Question: I just updated to <URL>.

I've tried:
- - - -
I'm guessing there's a bug with Mavericks and HAXM similar to what motivated the release for 1.0.6 of HAXM for OS X v10.8 (Mountain Lion)?
The following crash report is indicating a kernel panic generated by HAXM.
'''
Anonymous UUID: 2C84F70F-FE54-51E7-4FBE-6E601ED377AF
Tue Oct 8 21:49:39 2013
Panic(CPU 3): NMIPI for spinlock acquisition timeout, spinlock: 0xffffff802deca4d8, spinlock owner: 0xffffff80409f4cf0, current_thread: 0xffffff80409f4cf0, spinlock_owner_cpu: 0x3
RAX: 0xffffff80409f4cf0, RBX: 0xffffff802ded4c40, RCX: 0xffffff80409f4cf0, RDX: 0x0000000700000000
RSP: 0xffffff8115bb9c30, RBP: 0xffffff8115bb9c70, RSI: 0x0000000792aac9d6, RDI: 0xffffff802deca4d8
R8: 0x0000000000000010, R9: 0x0000000000000269, R10: 0x0000000000000000, R11: 0x0000000000000246
R12: 0x0000000000000000, R13: 0xffffff7faf6b3d92, R14: 0xffffff802deca4d8, R15: 0xffffff802d830040
RFL: 0x0000000000000006, RIP: 0xffffff802d8d0470, CS: 0x0000000000000008, SS: 0x0000000000000010
Backtrace (CPU 3), Frame : Return Address
0xffffff8115bb9aa0 : 0xffffff802d8e21f1
0xffffff8115bb9ad0 : 0xffffff802d8db75f
0xffffff8115bb9b20 : 0xffffff802d8f3930
0xffffff8115bb9c70 : 0xffffff802dbeda5f
0xffffff8115bb9c90 : 0xffffff802d82f741
0xffffff8115bb9dc0 : 0xffffff802d830018
0xffffff8115bb9e30 : 0xffffff7faf6a7f86
0xffffff8115bb9ed0 : 0xffffff802d8e351e
0xffffff8115bb9f10 : 0xffffff802d8e2e3e
0xffffff8115bb9f50 : 0xffffff802d8e21c6
0xffffff8115bb9f80 : 0xffffff802d8db75f
0xffffff8115bb9fd0 : 0xffffff802d8f37c9
0xffffff815a62bd00 : 0xffffff802d9fd8bd
0xffffff815a62bd80 : 0xffffff802d9f3787
0xffffff815a62bdc0 : 0xffffff802dbf0eeb
0xffffff815a62beb0 : 0xffffff802dbf0b88
0xffffff815a62bf50 : 0xffffff802dc3de23
0xffffff815a62bfb0 : 0xffffff802d8f3e06
Kernel Extensions in backtrace:
com.intel.kext.intelhaxm(1.0.6)[49CE9C16-9447-31FE-A856-4BDD043A302D]@0xffffff7faf6a6000->0xffffff7faf6c2fff
BSD process name corresponding to current thread: syslogd
Mac OS version:
13A598
Kernel version:
Darwin Kernel Version 13.0.0: Thu Sep 19 22:22:27 PDT 2013; root:xnu-2422.1.72~6/RELEASE_X86_64
Kernel UUID: 1D9369E3-D0A5-31B6-8D16-BFFBBB390393
Kernel slide: 0x000000002d600000
Kernel text base: 0xffffff802d800000
System model name: MacBookPro8,1 (Mac-94245B3640C91C81)
System uptime in nanoseconds: <PHONE>
last loaded kext at <PHONE>: com.intel.kext.intelhaxm 1.0.6 (addr 0xffffff7faf6a6000, size 118784)
loaded kexts:
com.intel.kext.intelhaxm 1.0.6
com.razerzone.razerapo 1.00.84
com.cyberic.SmoothMouse 7
com.apple.driver.AppleTyMCEDriver 1.0.2d2
com.apple.driver.AGPM 100.14.11
com.apple.iokit.IOBluetoothSerialManager 4.2.0f6
com.apple.driver.AppleMikeyHIDDriver 124
com.apple.driver.AppleHDAHardwareConfigDriver 2.5.2fc2
com.apple.driver.AppleHDA 2.5.2fc2
com.apple.driver.AudioAUUC 1.60
com.apple.iokit.IOUserEthernet 1.0.0d1
com.apple.Dont_Steal_Mac_OS_X 7.0.0
com.apple.driver.AppleHWAccess 1
com.apple.driver.AppleUpstreamUserClient 3.5.13
com.apple.driver.ApplePolicyControl 3.4.12
com.apple.iokit.IOBluetoothUSBDFU 4.2.0f6
com.apple.iokit.BroadcomBluetoothHostControllerUSBTransport 4.2.0f6
com.apple.driver.AppleIntelHD3000Graphics 8.1.8
com.apple.driver.AppleThunderboltIP 1.0.10
com.apple.driver.AppleSMCLMU 2.0.4d1
com.apple.driver.AppleMikeyDriver 2.5.2fc2
com.apple.driver.AppleSMCPDRC 1.0.0
com.apple.driver.ACPI_SMC_PlatformPlugin 1.0.0
com.apple.driver.AppleLPC 1.7.0
com.apple.driver.AppleIntelSNBGraphicsFB 8.1.8
com.apple.driver.AppleMuxControl 3.4.12
com.apple.driver.AppleBacklight 170.3.5
com.apple.driver.AppleMCCSControl 1.1.12
com.apple.driver.SMCMotionSensor 3.0.4d1
com.apple.driver.AppleUSBTCButtons 240.2
com.apple.driver.AppleUSBTCKeyEventDriver 240.2
com.apple.driver.AppleUSBTCKeyboard 240.2
com.apple.driver.AppleIRController 325.7
com.apple.driver.AppleFileSystemDriver 3.0.1
com.apple.AppleFSCompression.AppleFSCompressionTypeDataless 1.0.0d1
com.apple.AppleFSCompression.AppleFSCompressionTypeZlib 1.0.0d1
com.apple.BootCache 35
com.apple.driver.XsanFilter 404
com.apple.driver.AppleSDXC 1.4.0
com.apple.iokit.AppleBCM5701Ethernet 3.6.9b9
com.apple.iokit.IOAHCIBlockStorage 2.4.0
com.apple.driver.AppleUSBHub 650.4.4
com.apple.driver.AppleFWOHCI 4.9.9
com.apple.driver.AirPort.Brcm4331 700.20.22
com.apple.driver.AppleAHCIPort 2.9.5
com.apple.driver.AppleUSBEHCI 650.4.1
com.apple.driver.AppleUSBUHCI 650.4.0
com.apple.driver.AppleSmartBatteryManager 161.0.0
com.apple.driver.AppleACPIButtons 2.0
com.apple.driver.AppleRTC 2.0
com.apple.driver.AppleHPET 1.8
com.apple.driver.AppleSMBIOS 2.0
com.apple.driver.AppleACPIEC 2.0
com.apple.driver.AppleAPIC 1.7
com.apple.driver.AppleIntelCPUPowerManagementClient 216.0.0
com.apple.nke.applicationfirewall 153
com.apple.security.quarantine 3
com.apple.driver.AppleIntelCPUPowerManagement 216.0.0
com.apple.iokit.IOSCSIArchitectureModelFamily 3.6.0
com.apple.AppleGraphicsDeviceControl 3.4.12
com.apple.iokit.IOSerialFamily 10.0.7
com.apple.driver.DspFuncLib 2.5.2fc2
com.apple.vecLib.kext 1.0.0
com.apple.iokit.IOFireWireIP 2.2.5
com.apple.iokit.IOAudioFamily 1.9.4fc11
com.apple.kext.OSvKernDSPLib 1.14
com.apple.iokit.IOSurface 91
com.apple.iokit.IOBluetoothFamily 4.2.0f6
com.apple.driver.AppleHDAController 2.5.2fc2
com.apple.iokit.IOHDAFamily 2.5.2fc2
com.apple.iokit.IOBluetoothHostControllerUSBTransport 4.2.0f6
com.apple.driver.AppleThunderboltEDMSink 1.2.1
com.apple.driver.AppleThunderboltDPOutAdapter 2.5.0
com.apple.driver.AppleSMBusPCI 1.0.12d1
com.apple.driver.IOPlatformPluginLegacy 1.0.0
com.apple.driver.IOPlatformPluginFamily 5.5.1d27
com.apple.driver.AppleGraphicsControl 3.4.12
com.apple.driver.AppleBacklightExpert 1.0.4
com.apple.iokit.IONDRVSupport 2.3.6
com.apple.driver.AppleSMBusController 1.0.11d1
com.apple.iokit.IOGraphicsFamily 2.3.6
com.apple.driver.AppleSMC 3.1.6d1
com.apple.driver.AppleThunderboltDPInAdapter 2.5.0
com.apple.driver.AppleThunderboltDPAdapterFamily 2.5.0
com.apple.driver.AppleThunderboltPCIDownAdapter 1.4.0
com.apple.driver.AppleUSBMultitouch 240.6
com.apple.iokit.IOUSBHIDDriver 650.4.4
com.apple.driver.AppleUSBMergeNub 650.4.0
com.apple.driver.AppleUSBComposite 650.4.0
com.apple.driver.AppleThunderboltNHI 1.9.2
com.apple.iokit.IOThunderboltFamily 2.8.5
com.apple.iokit.IOEthernetAVBController 1.0.3b3
com.apple.driver.mDNSOffloadUserClient 1.0.1b4
com.apple.iokit.IOUSBUserClient 650.4.4
com.apple.iokit.IOFireWireFamily 4.5.5
com.apple.iokit.IO80211Family 600.34
com.apple.iokit.IONetworkingFamily 3.2
com.apple.iokit.IOAHCIFamily 2.6.0
com.apple.iokit.IOUSBFamily 650.4.4
com.apple.driver.AppleEFINVRAM 2.0
com.apple.driver.AppleEFIRuntime 2.0
com.apple.iokit.IOHIDFamily 2.0.0
com.apple.iokit.IOSMBusFamily 1.1
com.apple.security.sandbox 278.10
com.apple.kext.AppleMatch 1.0.0d1
com.apple.security.TMSafetyNet 7
com.apple.driver.AppleKeyStore 2
com.apple.driver.DiskImages 371.1
com.apple.iokit.IOStorageFamily 1.9
com.apple.iokit.IOReportFamily 21
com.apple.driver.AppleFDEKeyStore 28.30
com.apple.driver.AppleACPIPlatform 2.0
com.apple.iokit.IOPCIFamily 2.8
com.apple.iokit.IOACPIFamily 1.4
com.apple.kec.pthread 1
com.apple.kec.corecrypto 1.0
panic(cpu 1 caller 0xffffff802dbeda5f): "Spinlock acquisition timed out: lock=0xffffff802deca4d8, lock owner thread=0xffffff80409f4cf0, current_thread: 0xffffff8040364450, lock owner active on CPU 0x3, current owner: 0xffffff80409f4cf0"@/SourceCache/xnu/xnu-2422.1.72/osfmk/i386/locks_i386.c:365
Backtrace (CPU 1), Frame : Return Address
0xffffff815a5db810 : 0xffffff802d822f69
0xffffff815a5db890 : 0xffffff802dbeda5f
0xffffff815a5db8b0 : 0xffffff802d82f741
0xffffff815a5db9e0 : 0xffffff802d830018
0xffffff815a5dba50 : 0xffffff7faf6a7f86
0xffffff815a5dbaf0 : 0xffffff802d8e351e
0xffffff815a5dbb30 : 0xffffff802d8e3c78
0xffffff815a5dbb70 : 0xffffff7faf6b01e0
0xffffff815a5dbba0 : 0xffffff7faf6aa2e0
0xffffff815a5dbbe0 : 0xffffff7faf6a6e3c
0xffffff815a5dbc00 : 0xffffff802dc58316
0xffffff815a5dbc60 : 0xffffff802dc56051
0xffffff815a5dbcb0 : 0xffffff802dc5497e
0xffffff815a5dbd10 : 0xffffff802dc5465c
0xffffff815a5dbd80 : 0xffffff802dc67074
0xffffff815a5dbe10 : 0xffffff802d85c590
0xffffff815a5dbe50 : 0xffffff802d826bb1
0xffffff815a5dbe80 : 0xffffff802d8139b5
0xffffff815a5dbef0 : 0xffffff802d81e003
0xffffff815a5dbf70 : 0xffffff802d8c921d
0xffffff815a5dbfb0 : 0xffffff802d8f3e26
Kernel Extensions in backtrace:
com.intel.kext.intelhaxm(1.0.6)[49CE9C16-9447-31FE-A856-4BDD043A302D]@0xffffff7faf6a6000->0xffffff7faf6c2fff
BSD process name corresponding to current thread: kextd
System Profile:
Model: MacBookPro8,1, BootROM MBP81.0047.B27, 2 processors, Intel Core i5, 2.4 GHz, 8 GB, SMC 1.68f99
Graphics: Intel HD Graphics 3000, Intel HD Graphics 3000, Built-In, 512 MB
Memory Module: BANK 0/DIMM0, 4 GB, DDR3, 1333 MHz, 0x0198, 0x393955353432382D3034302E413031472020
Memory Module: BANK 1/DIMM0, 4 GB, DDR3, 1333 MHz, 0x0198, 0x393955353432382D3034302E413031472020
AirPort: spairport_wireless_card_type_airport_extreme (0x14E4, 0xD6), Broadcom BCM43xx 1.0 (5.106.98.100.22)
Bluetooth: Version 4.2.0f6 12982, 3 services, 15 devices, 1 incoming serial ports
Network Service: Wi-Fi, AirPort, en1
Serial ATA Device: OCZ-VERTEX3, 120.03 GB
Serial ATA Device: TOSHIBA MK5065GSXF, 500.11 GB
USB Device: FaceTime HD Camera (Built-in)
USB Device: Hub
USB Device: Apple Internal Keyboard / Trackpad
USB Device: BRCM2070 Hub
USB Device: Bluetooth USB Host Controller
USB Device: Hub
USB Device: IR Receiver
Thunderbolt Bus: MacBook Pro, Apple Inc., 22.1
Model: MacBookPro8,1, BootROM MBP81.0047.B27, 2 processors, Intel Core i5, 2.4 GHz, 8 GB, SMC 1.68f99
Graphics: Intel HD Graphics 3000, Intel HD Graphics 3000, Built-In, 512 MB
Memory Module: BANK 0/DIMM0, 4 GB, DDR3, 1333 MHz, 0x0198, 0x393955353432382D3034302E413031472020
Memory Module: BANK 1/DIMM0, 4 GB, DDR3, 1333 MHz, 0x0198, 0x393955353432382D3034302E413031472020
AirPort: spairport_wireless_card_type_airport_extreme (0x14E4, 0xD6), Broadcom BCM43xx 1.0 (5.106.98.100.22)
Bluetooth: Version 4.2.0f6 12982, 3 services, 15 devices, 1 incoming serial ports
Network Service: Wi-Fi, AirPort, en1
Serial ATA Device: OCZ-VERTEX3, 120.03 GB
Serial ATA Device: TOSHIBA MK5065GSXF, 500.11 GB
USB Device: FaceTime HD Camera (Built-in)
USB Device: Hub
USB Device: Apple Internal Keyboard / Trackpad
USB Device: BRCM2070 Hub
USB Device: Bluetooth USB Host Controller
USB Device: Hub
USB Device: IR Receiver
Thunderbolt Bus: MacBook Pro, Apple Inc., 22.1
'''
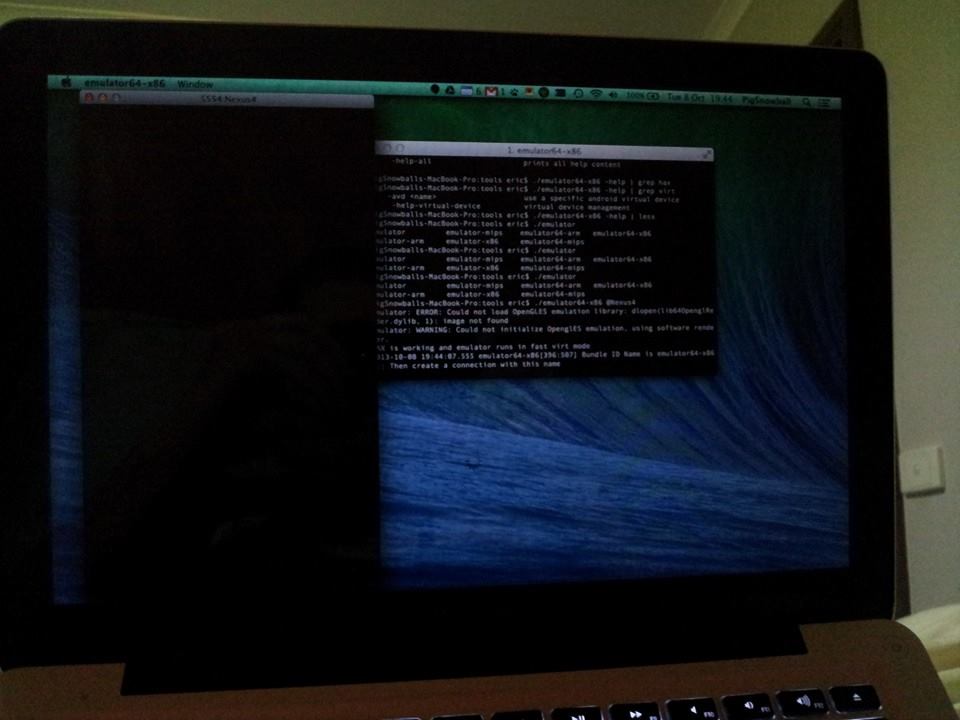
Answer: Intel released a hotfix for the Intel®️ Hardware Accelerated Execution Manager (HAXM). If you have installed HAXM on Microsoft Windows* 8.1 or OS X 10.9 you should install the Hotfix.
Download of the hotfix from the HAXM download page: <URL>
Thanks,
Alex (Intel)
-edit-
It looks like the hotfix link has been moved (temporarily? ...). Use this link to get to the OSX Hotfix:
<URL>